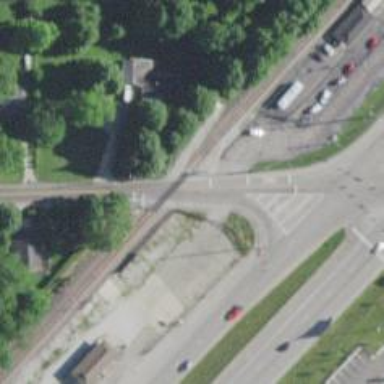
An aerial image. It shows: Level crossing along the railway.